Question: I want decimal column sorting in kendo ui grid. In the Above screen shot I need Salary column(Decimal values - values are bind in json string) sorting in either ascending or descending. I need this option in MVVM model. No need in MVC Architecture (No need c# code) Any one can help me please. Am new of this field.
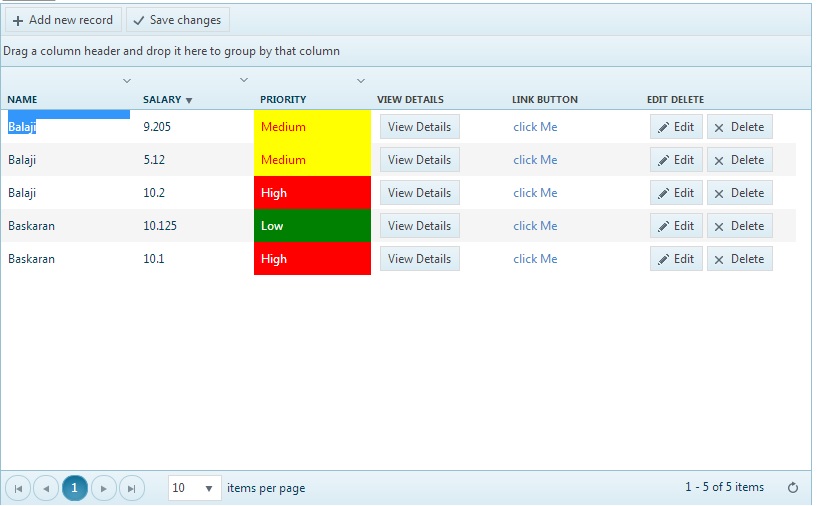
Answer: Try defining 'salary' as 'number' in you 'DataSource.model'.
Ex: Instead of defining the model as (or not defining it):
'''
schema : {
model: {
fields: {
Id : { type: 'number' },
Name: : { type: 'string' },
Salary : { type: 'string' },
...
}
}
}
'''
Define it as:
'''
schema : {
model: {
fields: {
Id : { type: 'number' },
Name: : { type: 'string' },
Salary : { type: 'string' },
...
}
}
}
'''
Check the two grids in the following example (<URL>, the first defines 'Salary' as 'string' while the second defines it as 'number'. The second 'grid' correctly sorts the data.